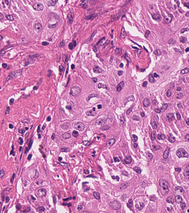
Tumor epithelial tissue: yes
Tumor-associated stroma tissue: yes
Normal tissue: no